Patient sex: M
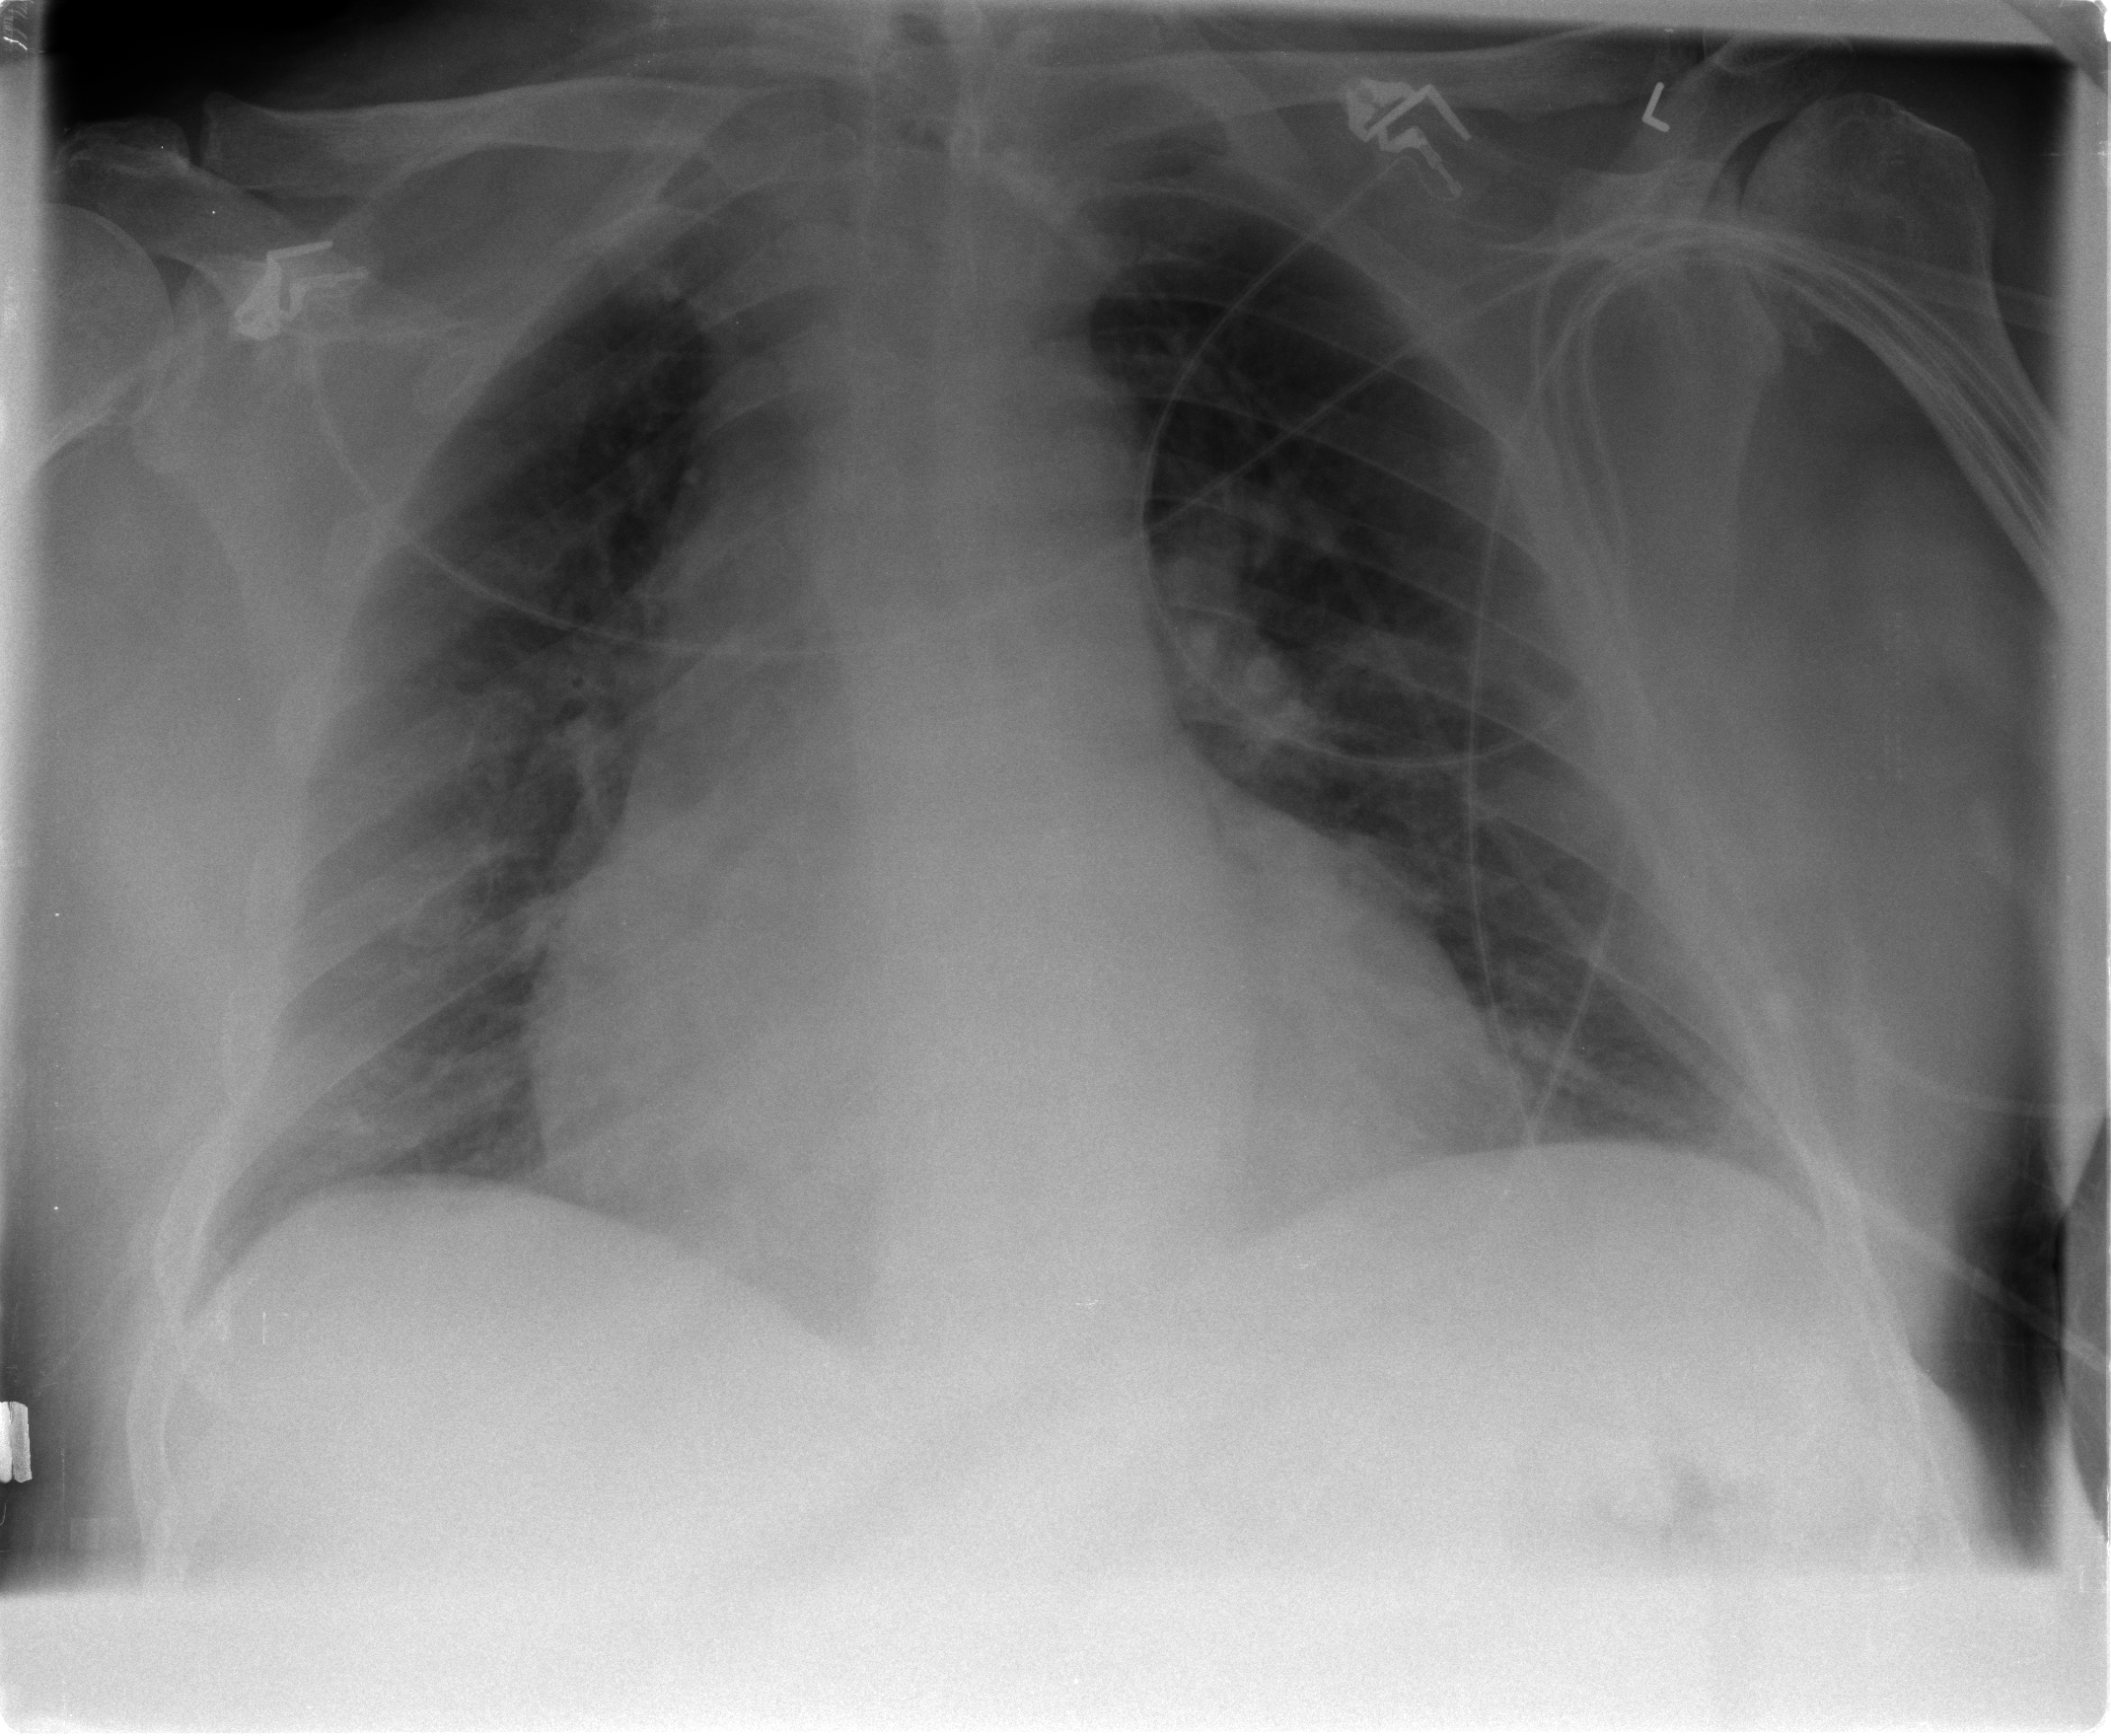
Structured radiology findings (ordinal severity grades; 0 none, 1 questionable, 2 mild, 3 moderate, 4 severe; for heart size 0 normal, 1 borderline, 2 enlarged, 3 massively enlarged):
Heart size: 2
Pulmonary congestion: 2
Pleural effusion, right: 0
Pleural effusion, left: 0
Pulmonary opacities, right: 1
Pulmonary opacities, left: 1
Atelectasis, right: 2
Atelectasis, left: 2